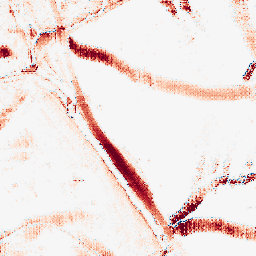
Category: morphological
Decomposition family: morphological_square
Decomposition parameters: operation: opening
size: 20
Upsampling method: regularized
Upsampling parameters: scale: 2
lambda_reg: 0.1
Upsampling scale: 2